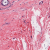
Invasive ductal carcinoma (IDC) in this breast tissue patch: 0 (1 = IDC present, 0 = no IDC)